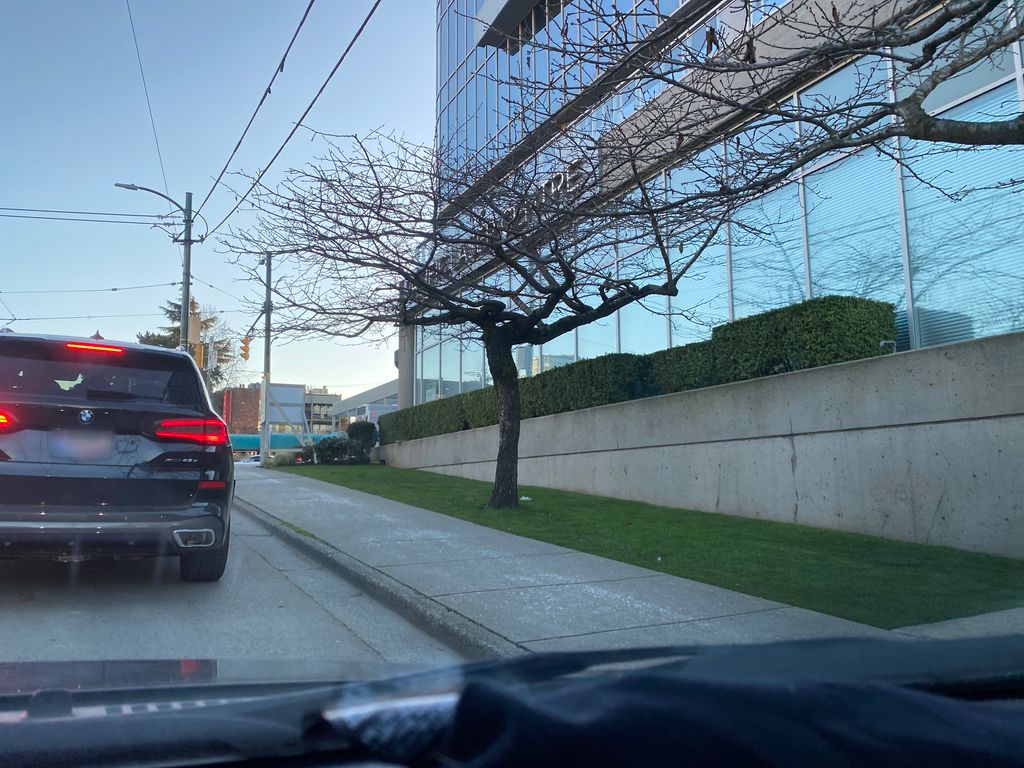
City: vancouver